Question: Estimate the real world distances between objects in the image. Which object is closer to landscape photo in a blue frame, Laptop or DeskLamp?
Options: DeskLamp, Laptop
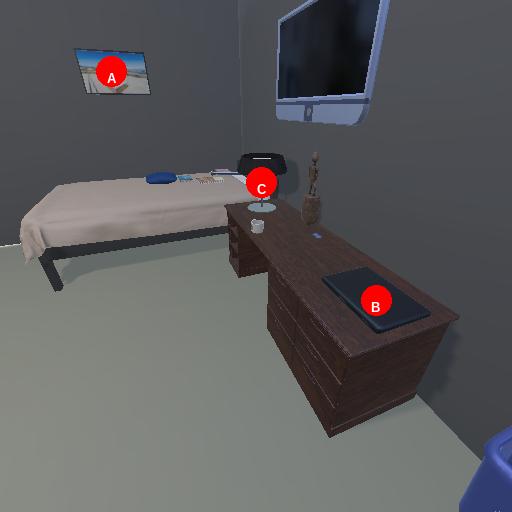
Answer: DeskLamp